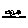
Label: moon